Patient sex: M
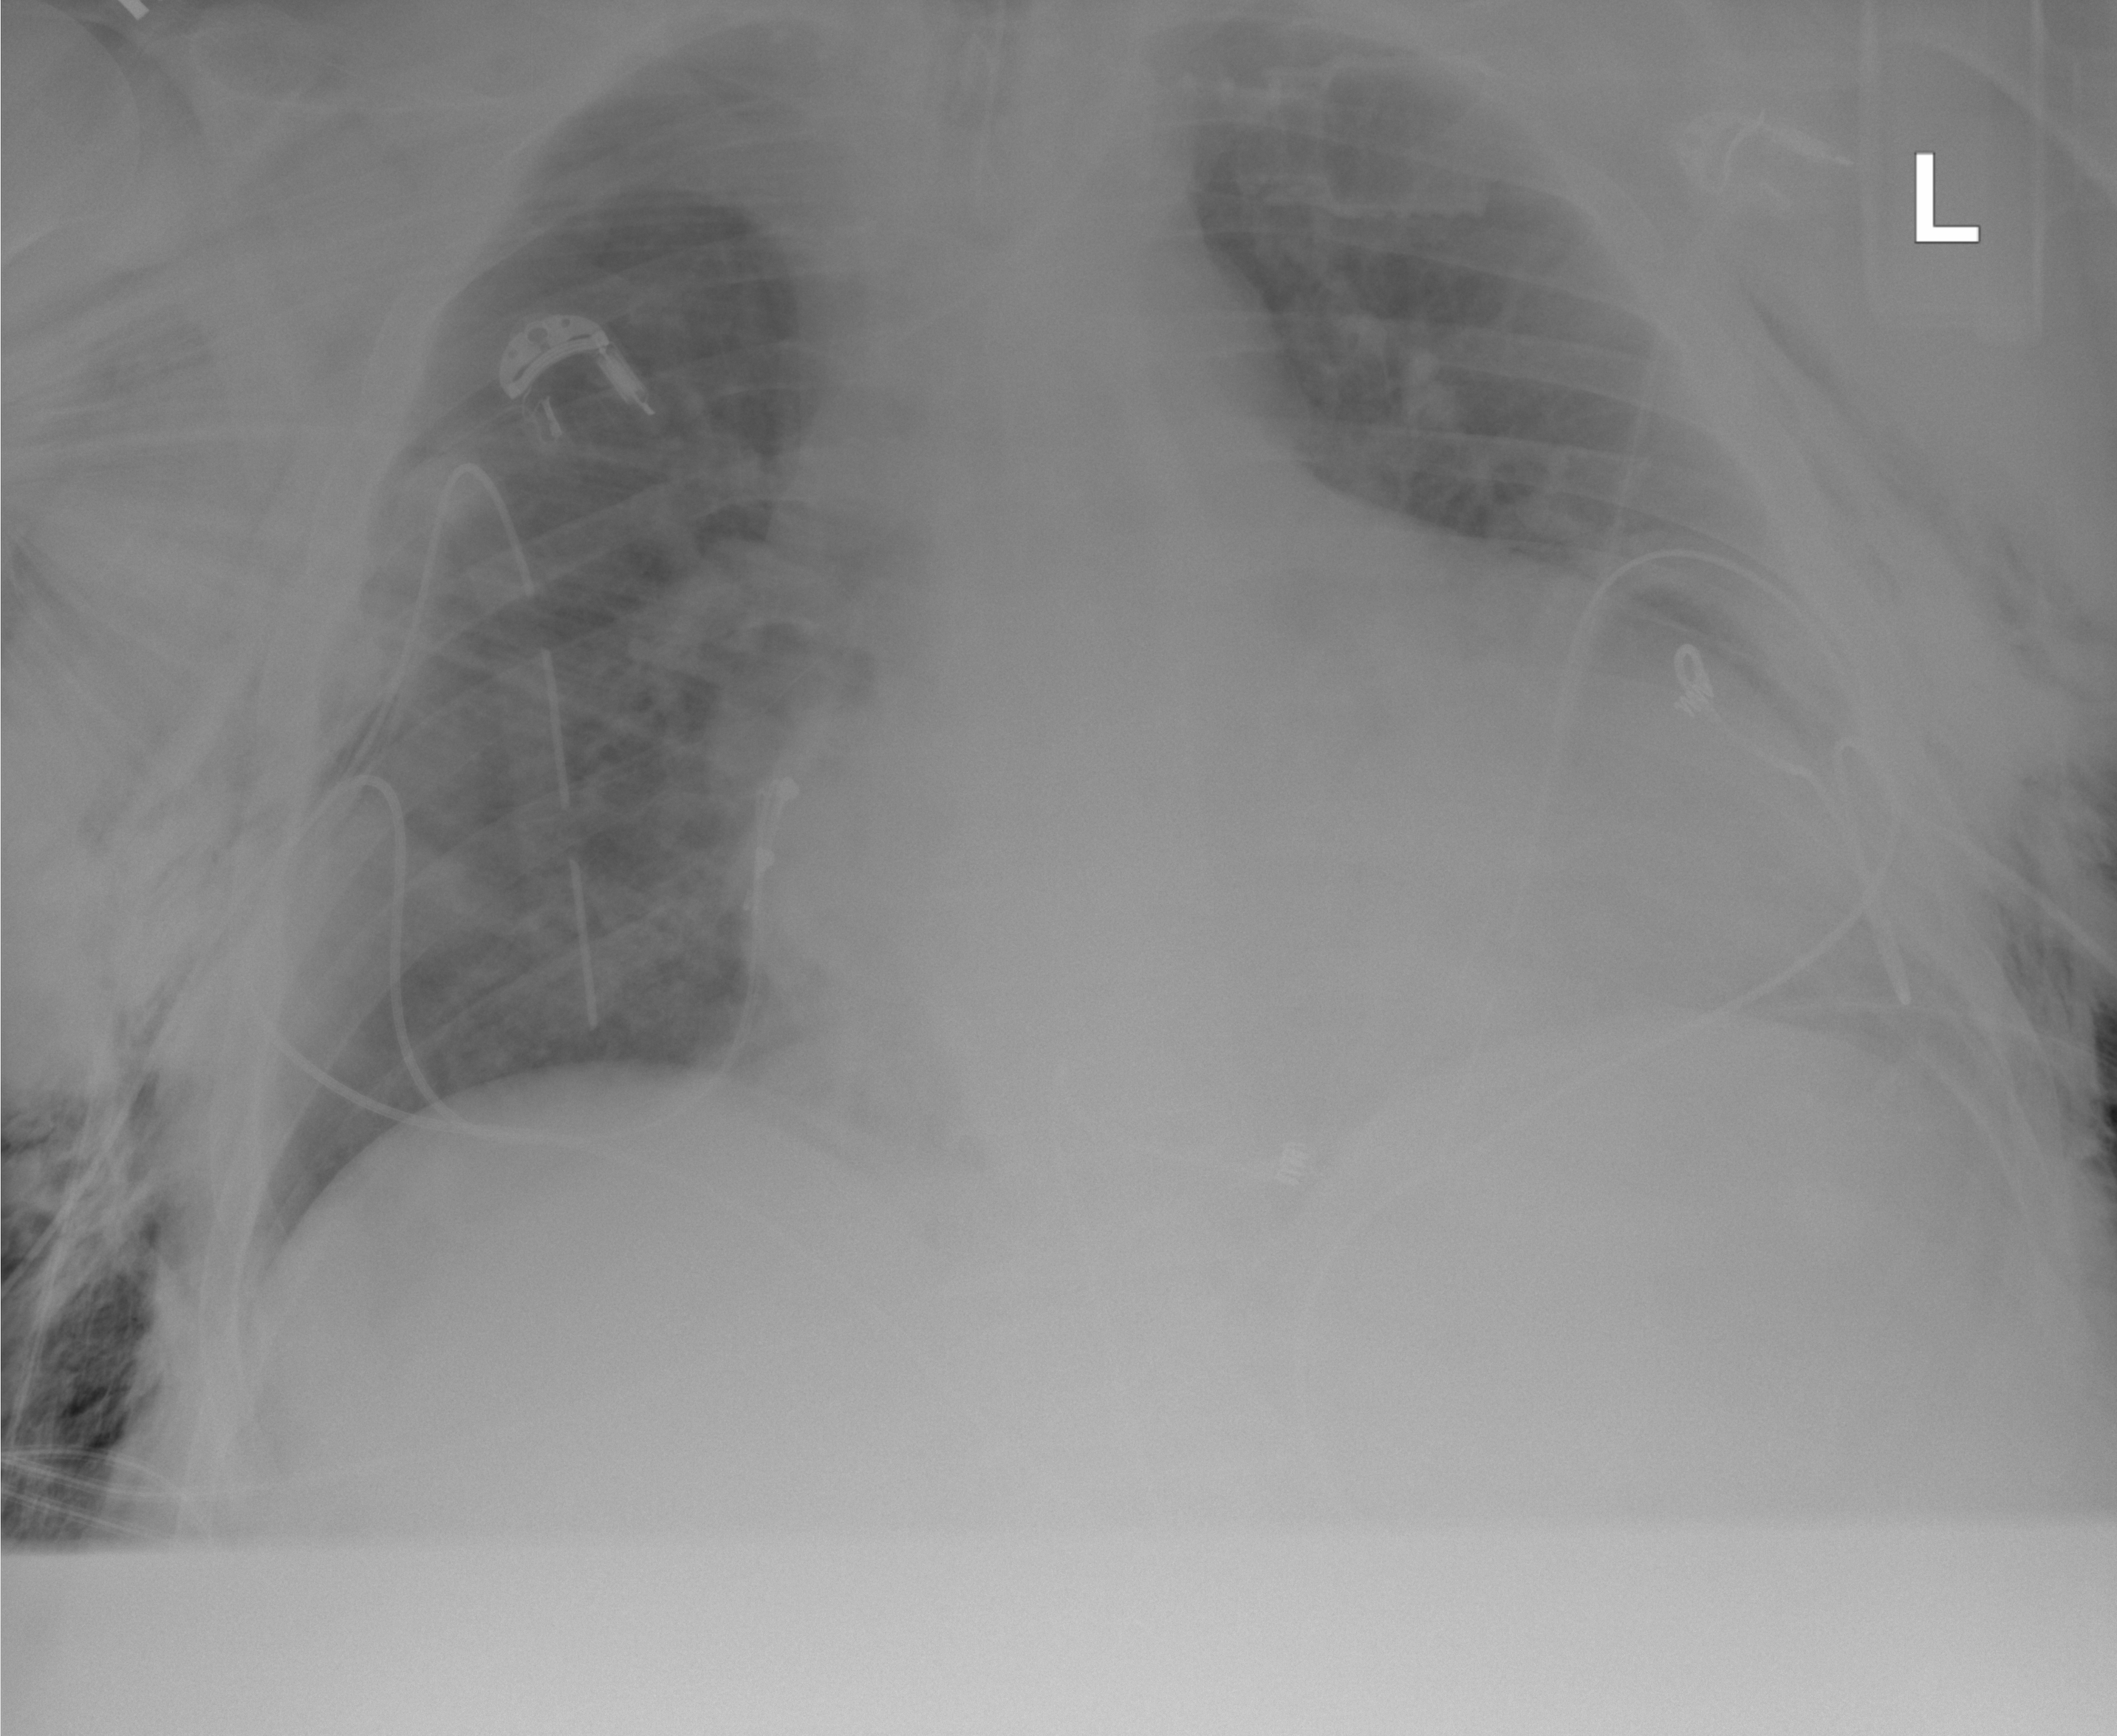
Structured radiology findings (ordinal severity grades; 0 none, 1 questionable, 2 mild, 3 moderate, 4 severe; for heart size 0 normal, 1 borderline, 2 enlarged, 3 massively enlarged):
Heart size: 2
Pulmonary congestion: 2
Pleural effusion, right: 0
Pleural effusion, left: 0
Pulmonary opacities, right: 0
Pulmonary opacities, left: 0
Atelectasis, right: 0
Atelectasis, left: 0